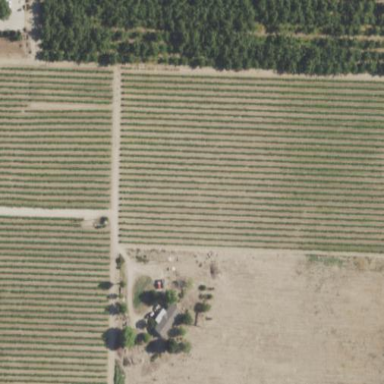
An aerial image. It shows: Vineyard.